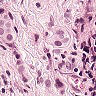
Metastatic tissue present: yes